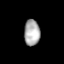
Tissue: lung
Cell type: Endothelial cells
Senescence score: 0.5572
Nuclear area (px): 403
Mean DAPI intensity: 172.663